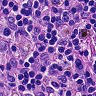
Metastatic tissue present: no